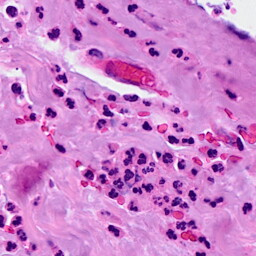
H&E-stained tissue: Breast